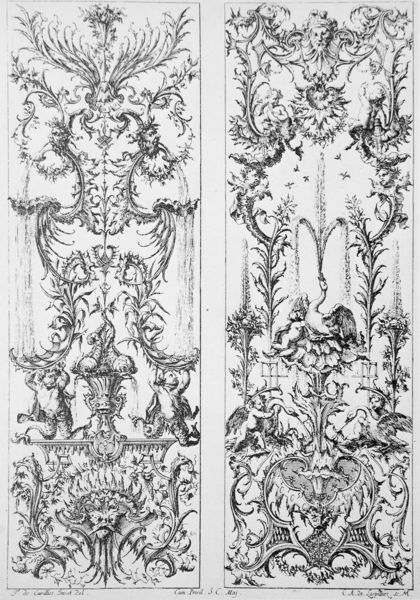
Titel: Ornamentstich (Vorlagenblatt)
Künstler: Francois d.Ä. Cuvilliés
Standort: Wien
Institution: Museum für angewandte Kunst
Schlagwörter: blätter, kopf, vogel, wasser, weiß, menschen, blumen, grau, köpfe, schmuck, schwarz, zeichnung, blüten, tiere, muster, ornament, gesichter, wand, barock, gefieder, gesicht, vögel, zweige, kelch, blatt, pflanze, pflanzen, rokoko, brunnen, engel, früchte, putto, ranken, springbrunnen, vase, holzschnitt, modell, schwan, zwei, graphik, figuren, dekoration, tapete, detail, symmetrie, büste, dekor, figurativ, floral, ornamente, verzierung, stuck, maske, buch, flammen, druck, schnitt, schwarz weiss, stich, seite, helm, reiher, entwurf, girlanden, ornamental, wappen, schnörkel, hubi, schwul, verschlungen, satyr, wesen, blattwerk, vorlage, putten, kupferstich, putti, pflanzlich, schwäne, groteske, arabeske, piranesi, rocaille, masken, grotesken, delphine, heraldik, florale muster, protome, hermen, rocaillen, atlanten, blatt6, blattmaske, cuvillieres, horror vakuum, ornamentvorlage, plnaze, symmetre, vögeln, füllornament, illustration monochrom, dytichon, sikizze